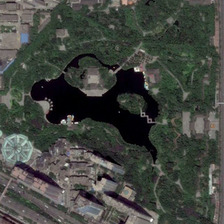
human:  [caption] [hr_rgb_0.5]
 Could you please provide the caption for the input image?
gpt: many buildings are around a park with many green trees and a pond .

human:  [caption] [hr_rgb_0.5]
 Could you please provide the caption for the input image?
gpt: many buildings are around a park with many green trees and a pond .

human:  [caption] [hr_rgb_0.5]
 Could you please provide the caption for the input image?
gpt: many buildings are around a park with many green trees and a pond .

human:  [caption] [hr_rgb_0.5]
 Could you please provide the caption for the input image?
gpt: many buildings are around a park with many green trees and a pond .

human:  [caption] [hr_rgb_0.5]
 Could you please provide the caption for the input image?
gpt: many buildings are around a park with many green trees and a pond .